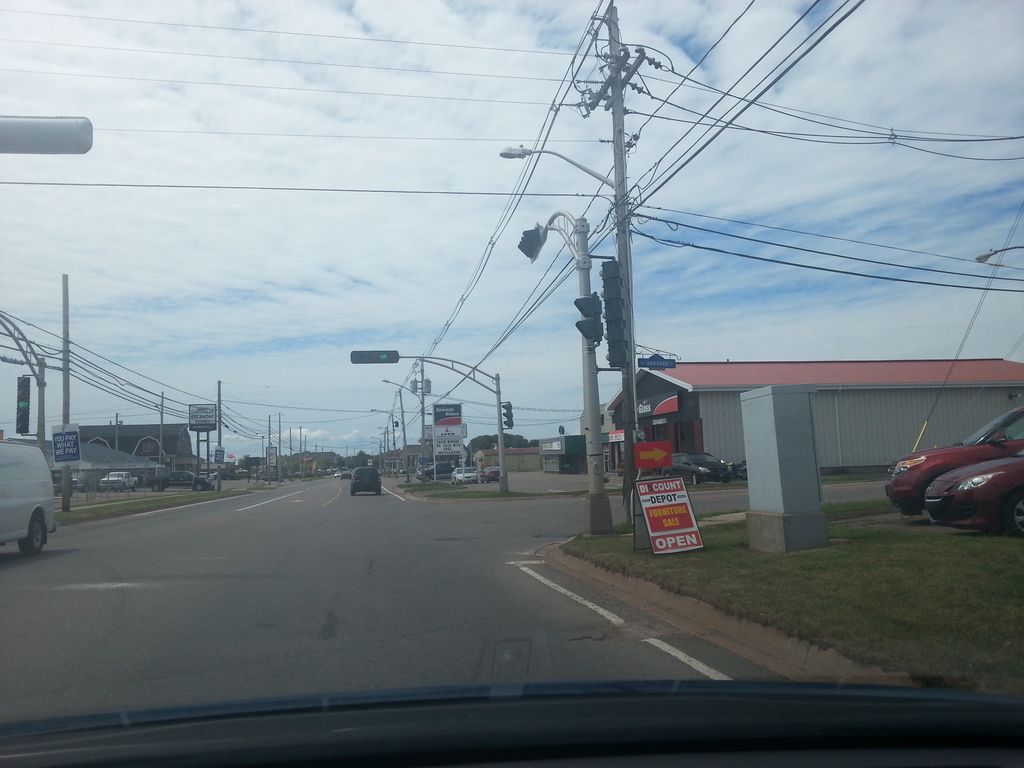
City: charlottetown